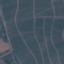
Land use / land cover: PermanentCrop